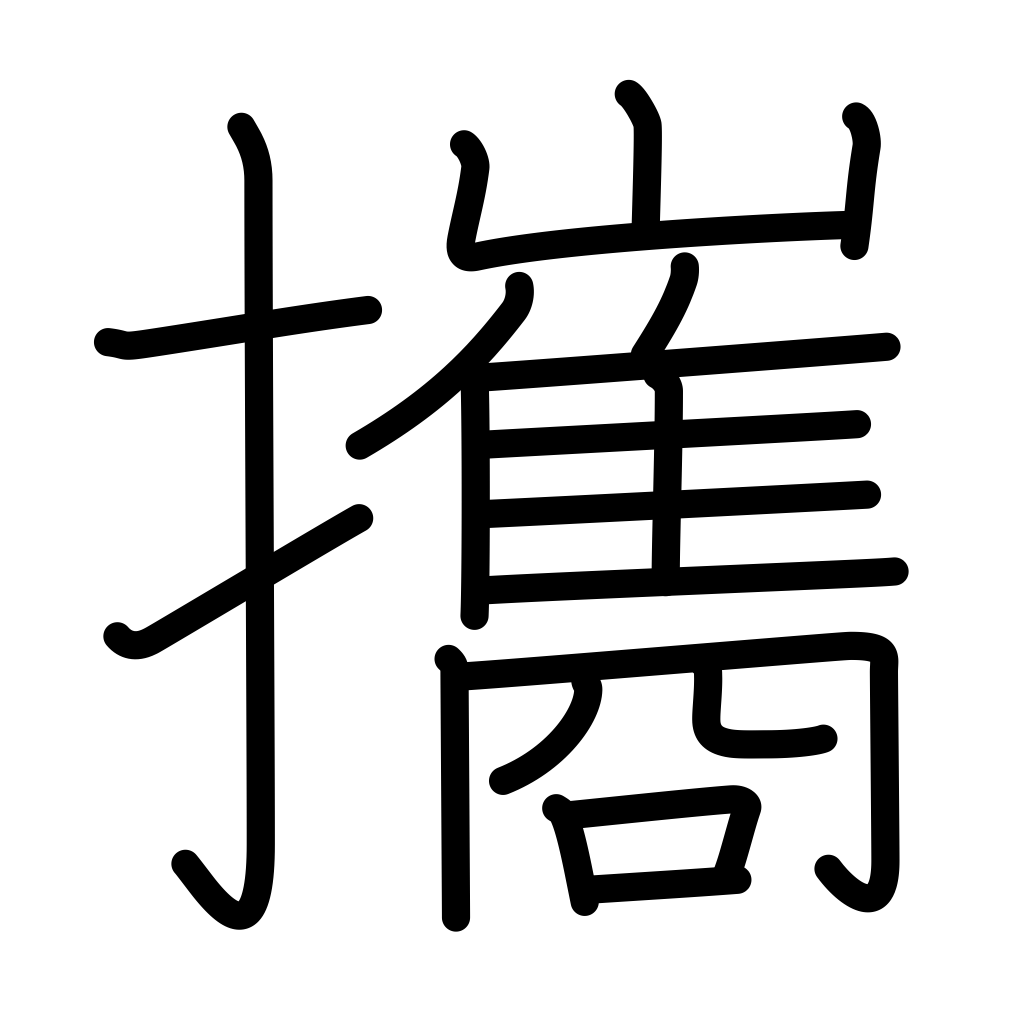
Meaning: armed with, bring along